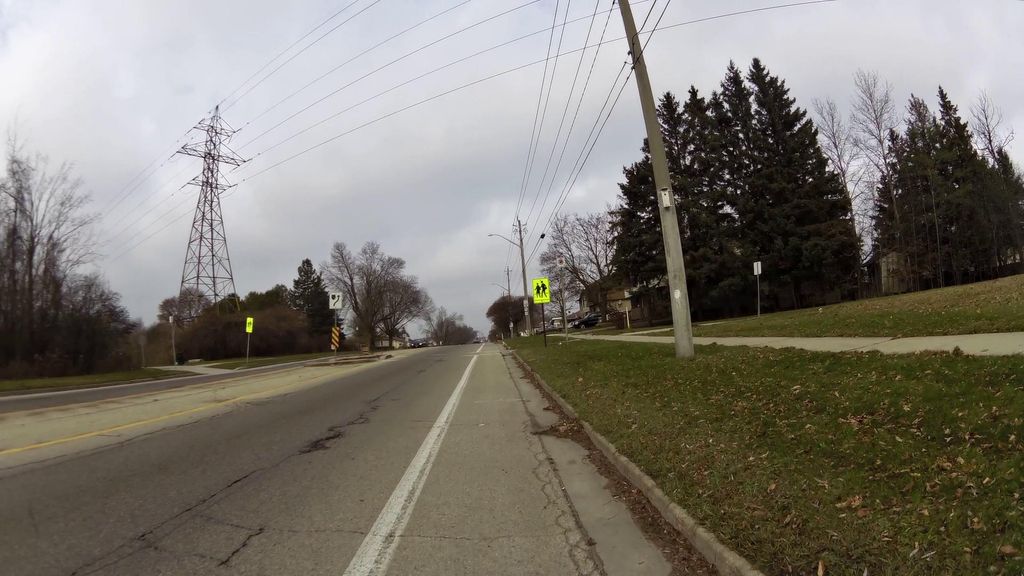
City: kitchener-waterloo